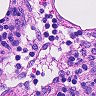
Metastatic tissue present: no